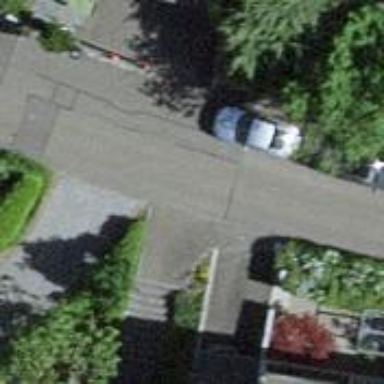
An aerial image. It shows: Paved steps.